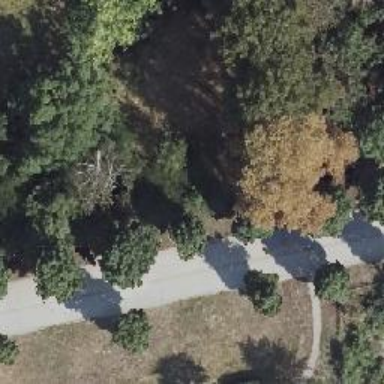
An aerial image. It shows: Broadleaved deciduous tree located in park.